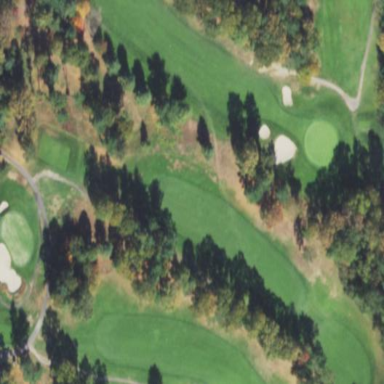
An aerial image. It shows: Golf fairway surrounded by grass.